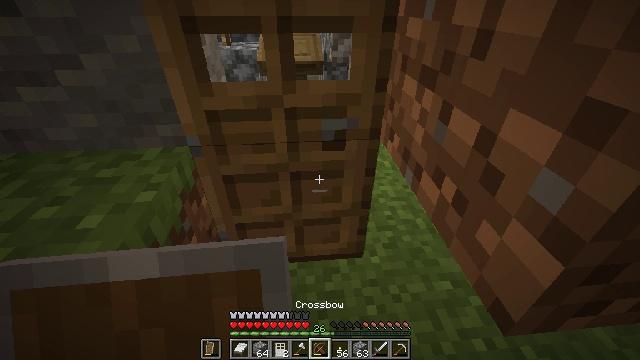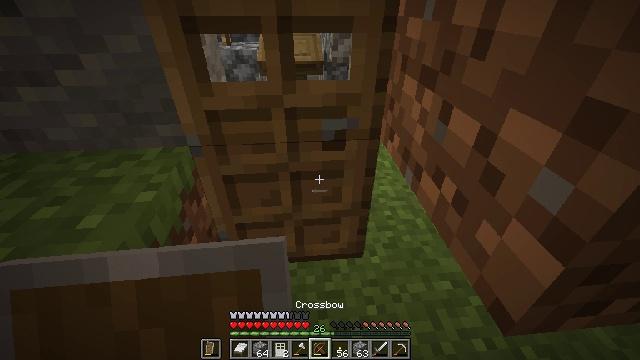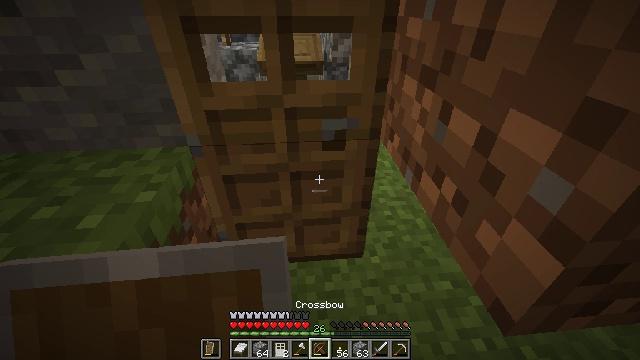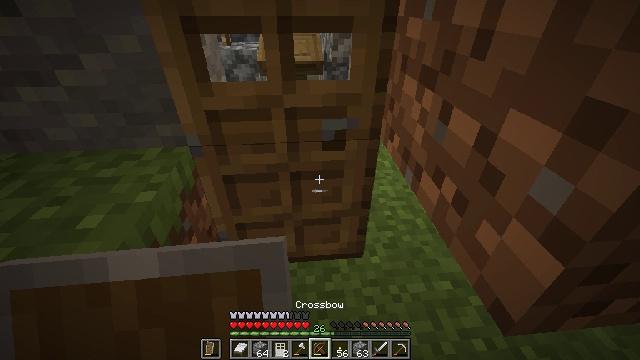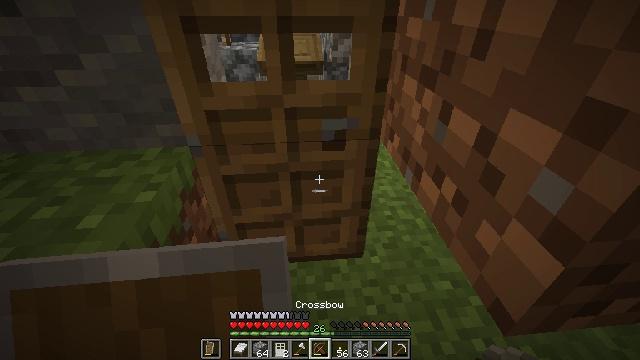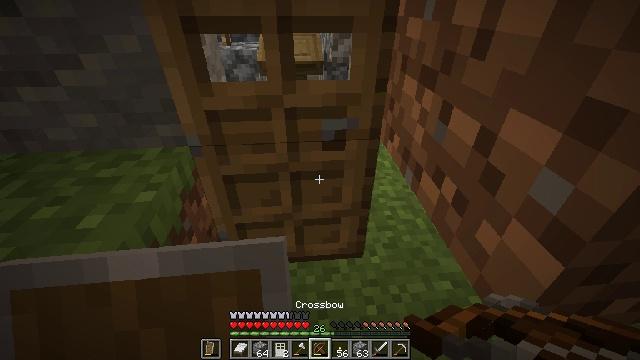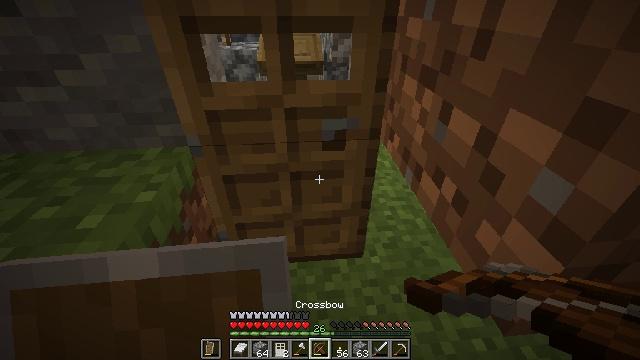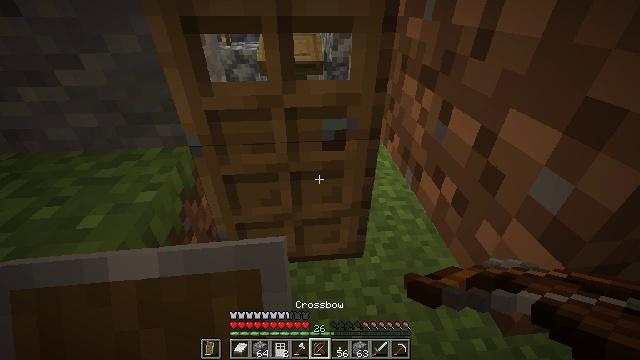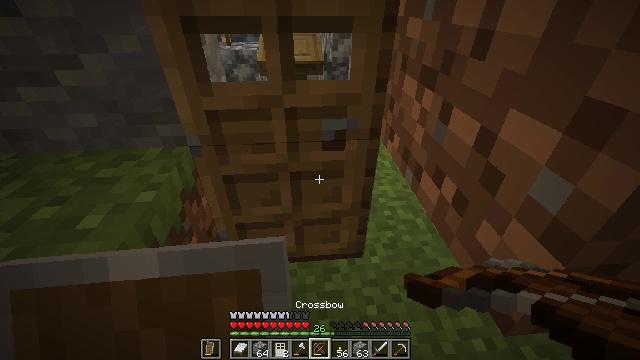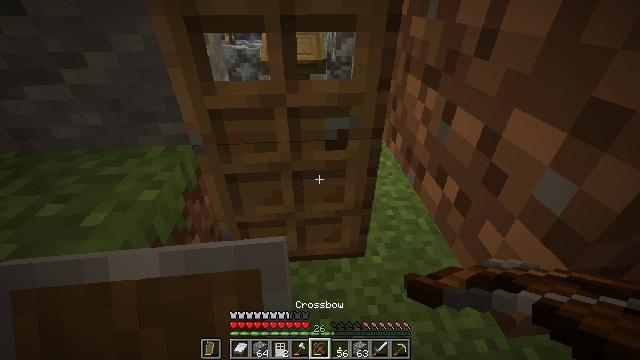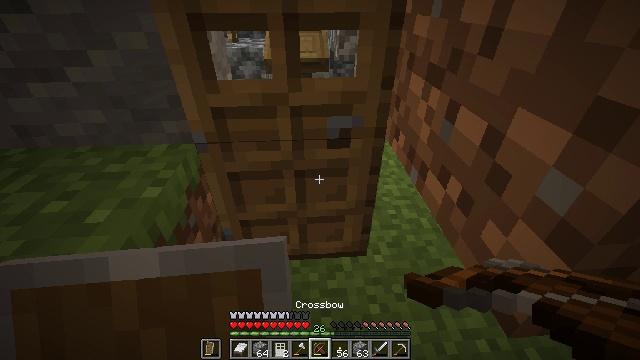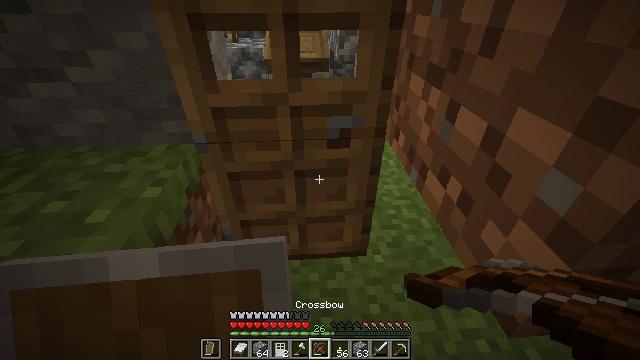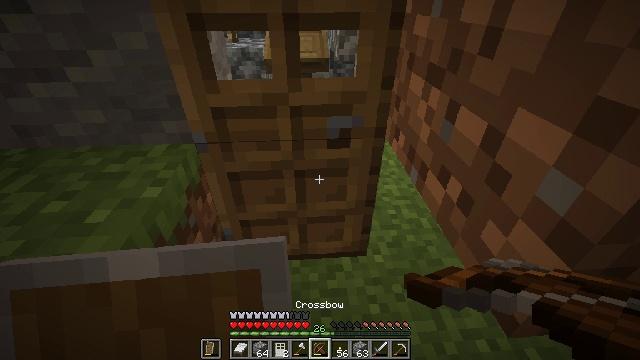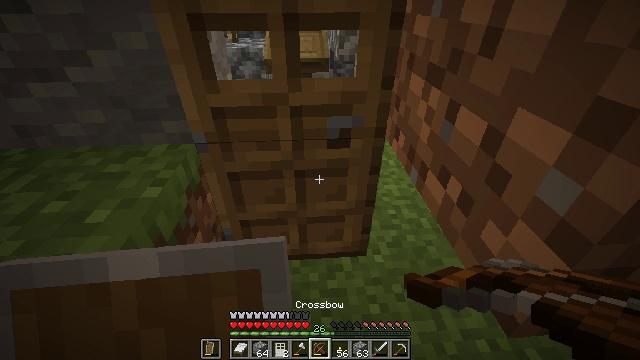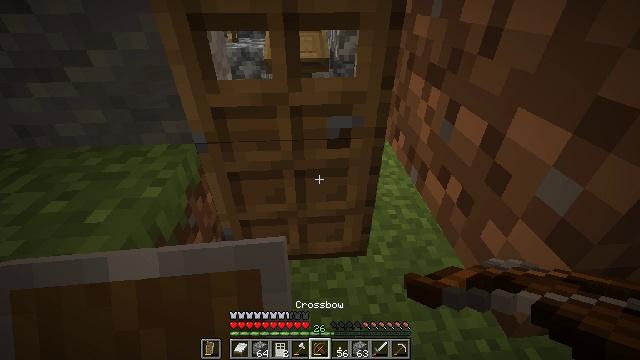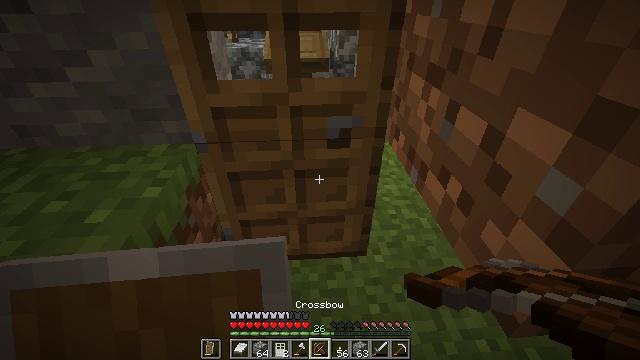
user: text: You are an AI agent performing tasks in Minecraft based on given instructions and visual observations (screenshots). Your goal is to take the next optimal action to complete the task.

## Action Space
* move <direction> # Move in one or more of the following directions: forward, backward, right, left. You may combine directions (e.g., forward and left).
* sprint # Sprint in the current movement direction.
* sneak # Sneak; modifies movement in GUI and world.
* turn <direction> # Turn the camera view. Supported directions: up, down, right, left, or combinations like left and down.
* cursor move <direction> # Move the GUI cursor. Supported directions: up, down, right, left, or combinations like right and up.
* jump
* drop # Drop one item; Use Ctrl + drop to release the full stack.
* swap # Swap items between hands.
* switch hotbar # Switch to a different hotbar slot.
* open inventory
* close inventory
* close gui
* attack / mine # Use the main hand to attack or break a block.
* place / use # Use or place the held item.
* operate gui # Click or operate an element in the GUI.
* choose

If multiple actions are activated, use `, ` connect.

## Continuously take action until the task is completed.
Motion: motion action
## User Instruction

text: Attack the oak door to gather it.
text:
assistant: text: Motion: no_op
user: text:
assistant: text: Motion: no_op
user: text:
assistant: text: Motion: no_op
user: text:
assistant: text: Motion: no_op
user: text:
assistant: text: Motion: no_op
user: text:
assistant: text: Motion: no_op
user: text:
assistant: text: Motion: no_op
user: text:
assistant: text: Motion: no_op
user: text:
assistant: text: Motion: no_op
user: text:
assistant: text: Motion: no_op
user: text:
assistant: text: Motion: no_op
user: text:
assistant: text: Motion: no_op
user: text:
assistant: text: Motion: no_op
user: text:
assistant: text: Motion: no_op
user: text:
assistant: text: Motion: no_op
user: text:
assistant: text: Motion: no_op
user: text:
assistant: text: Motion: no_op
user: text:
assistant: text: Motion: turn left
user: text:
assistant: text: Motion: no_op
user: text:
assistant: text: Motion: no_op
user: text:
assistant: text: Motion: no_op
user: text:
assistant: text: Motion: no_op
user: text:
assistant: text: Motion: no_op
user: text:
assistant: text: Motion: no_op
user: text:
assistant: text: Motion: no_op
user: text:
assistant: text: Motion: no_op
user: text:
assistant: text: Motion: no_op
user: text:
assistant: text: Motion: no_op
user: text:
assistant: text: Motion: no_op
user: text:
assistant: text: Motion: no_op